Current action and preconditions to check: path_clear

Your task: For each precondition in the list above, predict whether it will hold at this action.

Consider the current scene as observed from the mobile robot's camera, and analyze the predicted future states of all dynamic agents (e.g., people, animals, vehicles, or any moving entities) within the NEXT SECOND.

IMPORTANT: Only answer "very likely" if you are absolutely certain—based on strong, clear evidence—that a dynamic agent will violate the precondition in the predicted future state. Do NOT answer "very likely" for unlikely, ambiguous, or low-probability risks.

Ask yourself for each precondition: Is there a high probability, with clear and convincing evidence, that the predicted future states of any dynamic agent will interfere with the predicted future state of the currently executing action within the NEXT SECOND, causing that precondition to fail?

Assess the risk level based on these predictions. Use "likely" or "very likely" if motions create a clear risk of interference.

Use "neutral" or "improbable" if agents are nearby but their predicted paths are clearly diverging or non-conflicting.

Failure Risk Categories: "very improbable", "improbable", "neutral", "likely", "very likely"

Answer Format: Output ONLY the probability_of_failure value from these categories: "very improbable", "improbable", "neutral", "likely", "very likely"

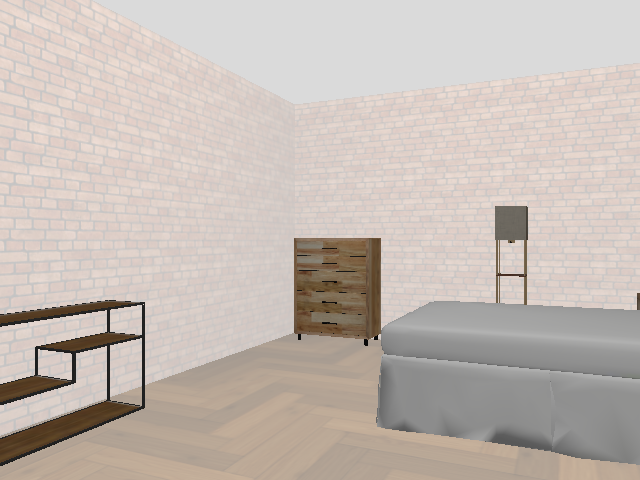

Answer: very improbable